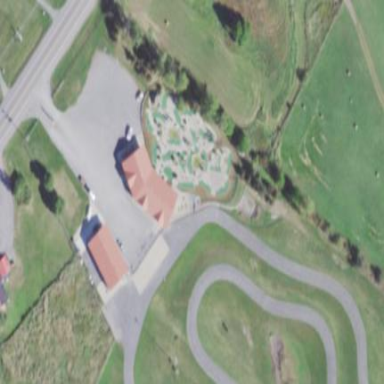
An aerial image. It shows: Miniature golf pitch for leisure land.